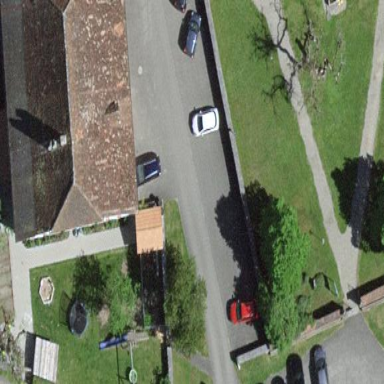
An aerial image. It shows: Parking area with asphalt surface.